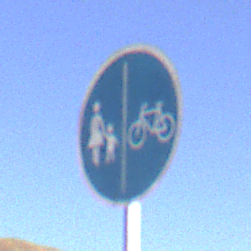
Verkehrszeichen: GetrennterRadUndGehwegRadwegRechts
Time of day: MorningAfternoon
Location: Outdoor (Nature)
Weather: Clear
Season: NotSpecified
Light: Natural